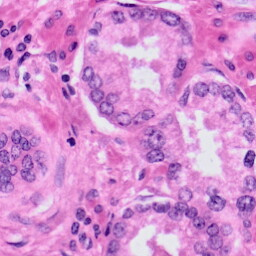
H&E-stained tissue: Prostate